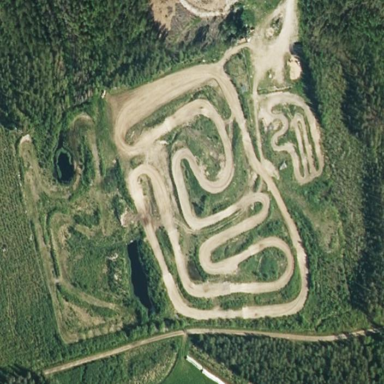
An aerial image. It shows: Sports center dedicated to motocross activities.